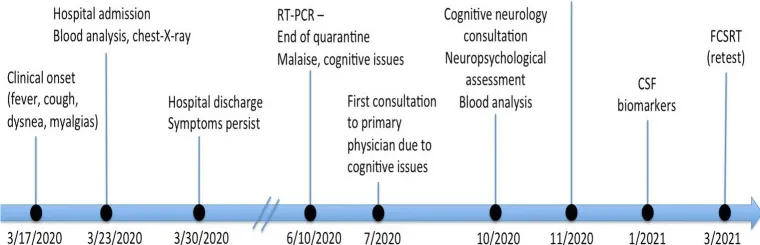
Timeline of events and tests for the case study.
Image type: chart (chart)